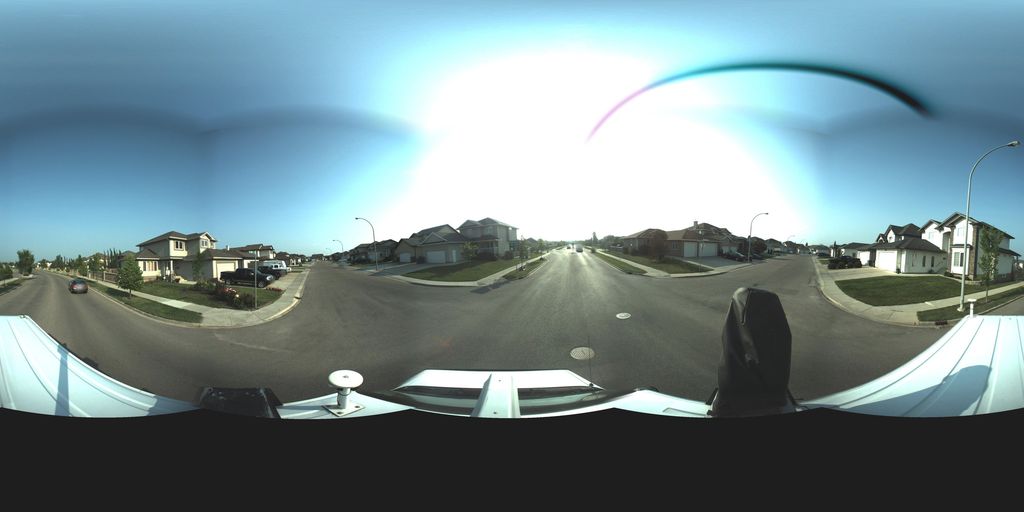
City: saskatoon